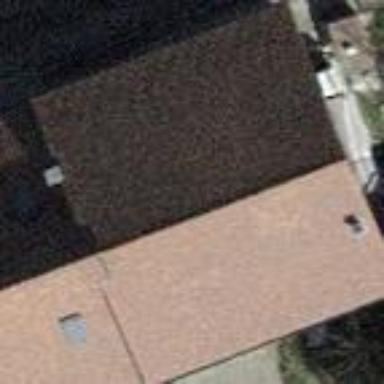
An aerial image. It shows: Building with tile roof.